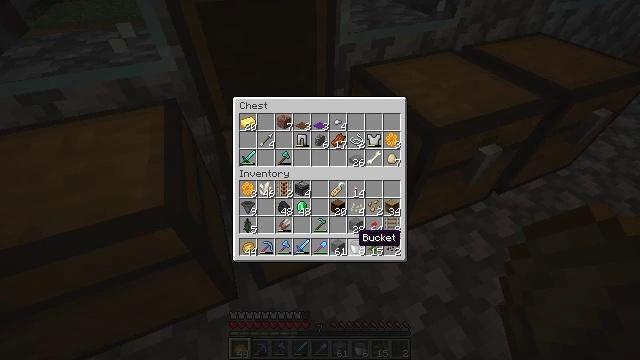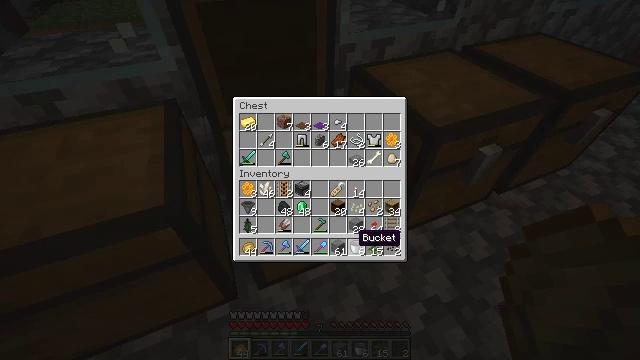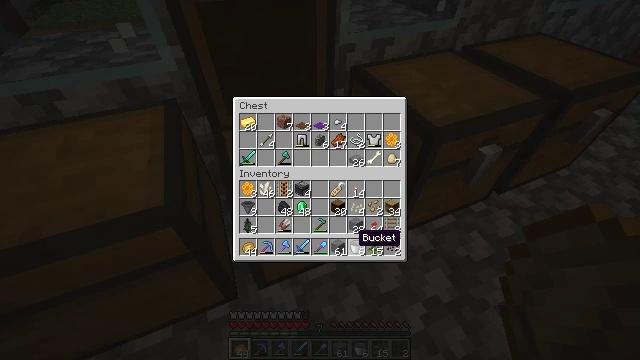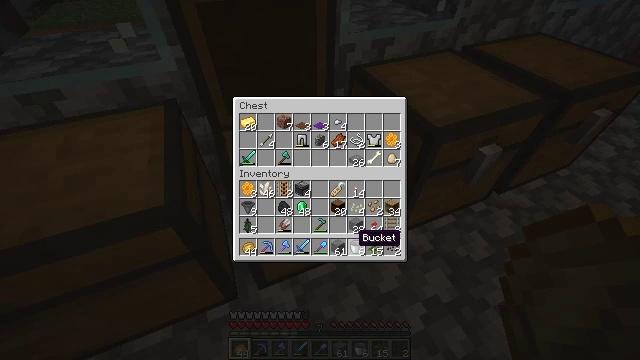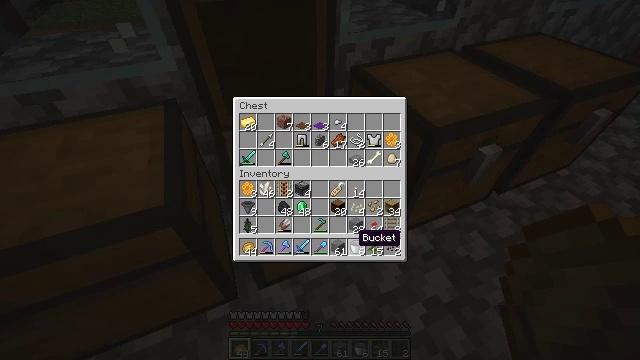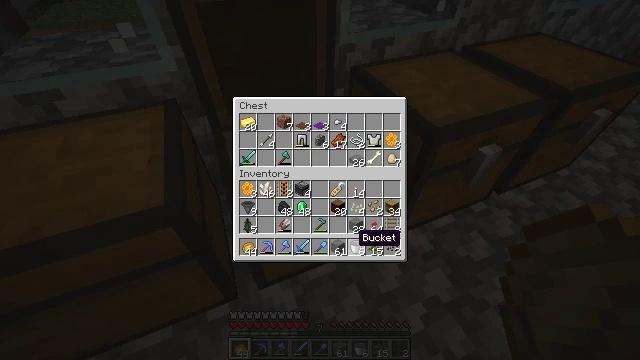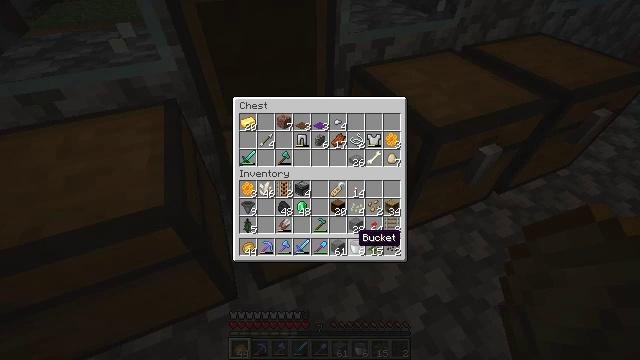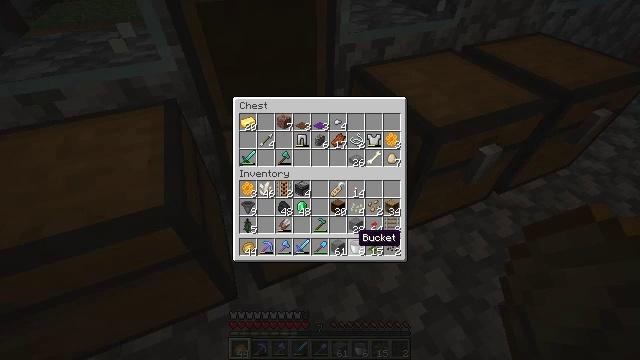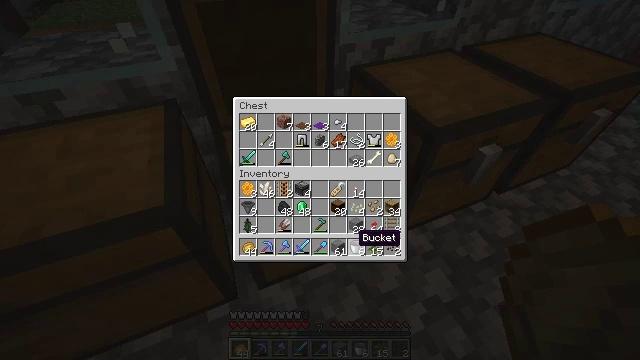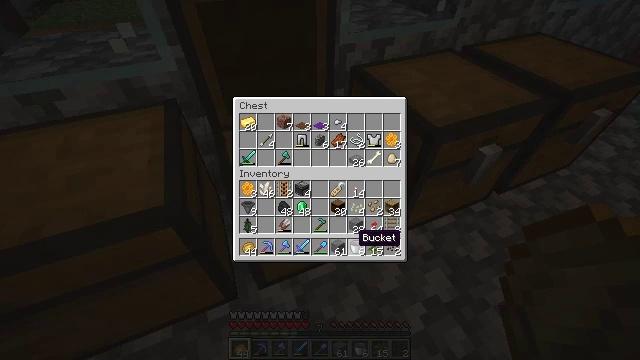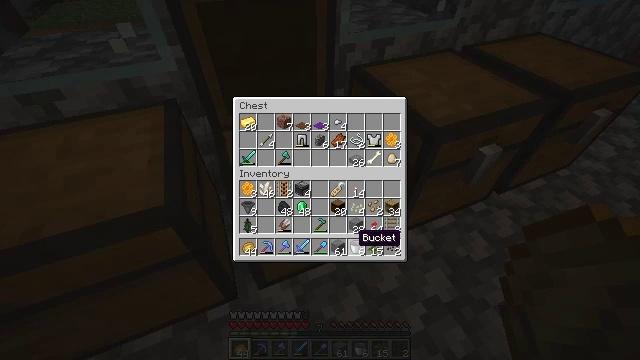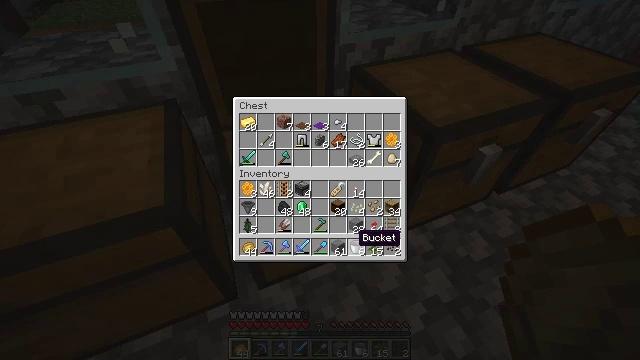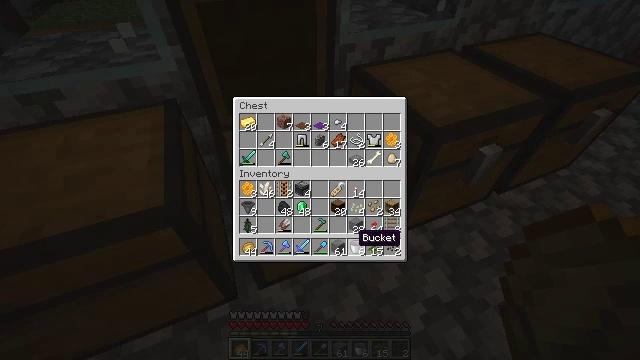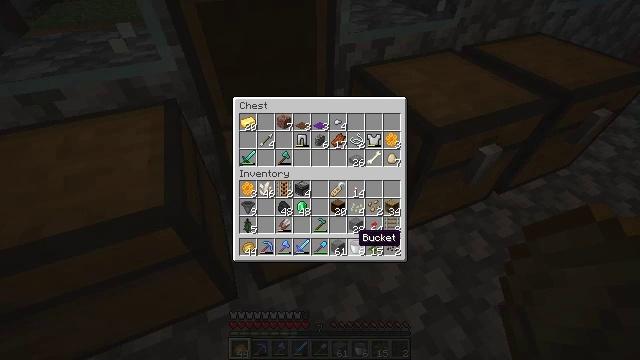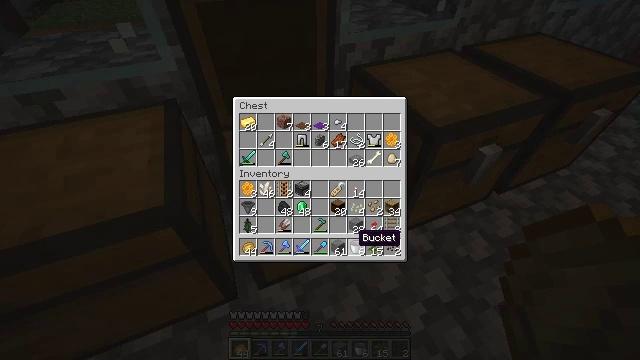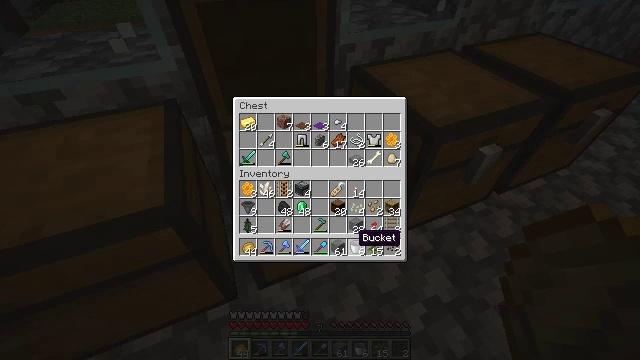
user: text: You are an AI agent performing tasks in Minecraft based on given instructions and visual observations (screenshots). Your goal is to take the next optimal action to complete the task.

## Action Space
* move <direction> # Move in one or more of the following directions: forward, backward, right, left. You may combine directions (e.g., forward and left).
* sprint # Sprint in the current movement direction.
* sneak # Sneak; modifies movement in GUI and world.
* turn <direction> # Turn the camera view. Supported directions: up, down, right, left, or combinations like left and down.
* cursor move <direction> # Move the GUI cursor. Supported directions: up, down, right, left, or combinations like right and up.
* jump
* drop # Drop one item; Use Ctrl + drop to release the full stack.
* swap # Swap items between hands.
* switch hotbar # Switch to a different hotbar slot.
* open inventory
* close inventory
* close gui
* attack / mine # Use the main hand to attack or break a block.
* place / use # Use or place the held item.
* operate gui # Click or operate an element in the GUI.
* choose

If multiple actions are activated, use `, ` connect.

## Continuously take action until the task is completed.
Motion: motion action
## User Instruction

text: Collect the brewing stand for reuse.
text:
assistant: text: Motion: no_op
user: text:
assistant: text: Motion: no_op
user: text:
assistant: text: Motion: no_op
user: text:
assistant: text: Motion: no_op
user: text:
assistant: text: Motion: no_op
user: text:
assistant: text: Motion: no_op
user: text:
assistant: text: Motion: no_op
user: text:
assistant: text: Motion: no_op
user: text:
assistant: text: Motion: no_op
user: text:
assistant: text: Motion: no_op
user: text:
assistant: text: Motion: no_op
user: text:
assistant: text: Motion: no_op
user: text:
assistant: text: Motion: no_op
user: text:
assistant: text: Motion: no_op
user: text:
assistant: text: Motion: no_op
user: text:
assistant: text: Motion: no_op
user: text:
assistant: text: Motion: no_op
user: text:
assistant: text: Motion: no_op
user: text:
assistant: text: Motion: no_op
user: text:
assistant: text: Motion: no_op
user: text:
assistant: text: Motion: no_op
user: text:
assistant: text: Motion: no_op
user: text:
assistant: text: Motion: no_op
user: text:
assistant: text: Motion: no_op
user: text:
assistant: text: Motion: no_op
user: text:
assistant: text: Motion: no_op
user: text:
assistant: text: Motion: no_op
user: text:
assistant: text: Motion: no_op
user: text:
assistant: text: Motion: no_op
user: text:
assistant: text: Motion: no_op